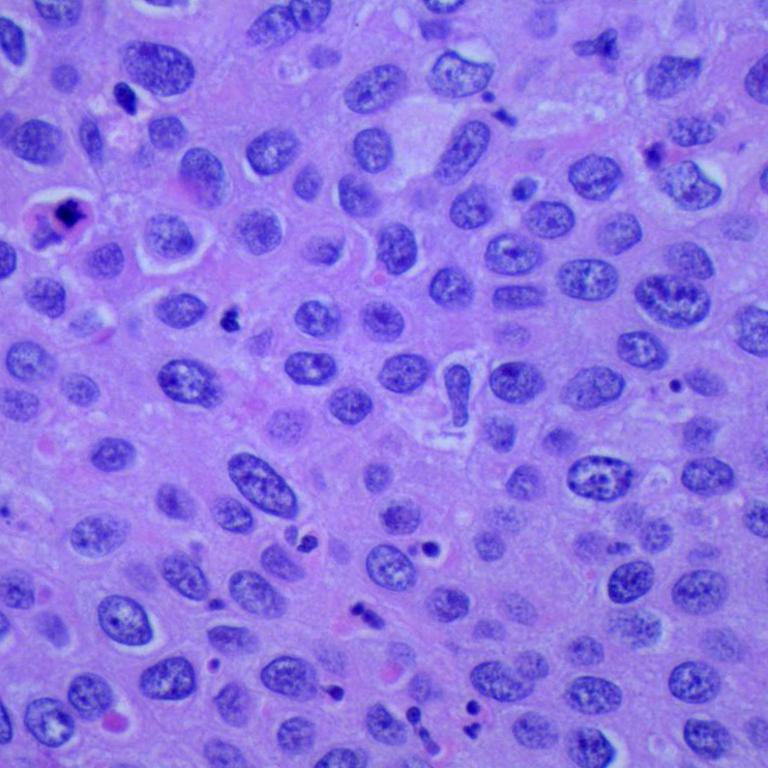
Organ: lung
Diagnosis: squamous carcinomas